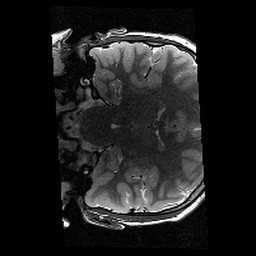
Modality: T2w
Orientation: coronal
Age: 12
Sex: male
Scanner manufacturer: siemens
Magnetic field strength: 3 T
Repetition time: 9.23 s
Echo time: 0.067 s